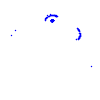
Particle: proton